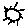
Label: sun